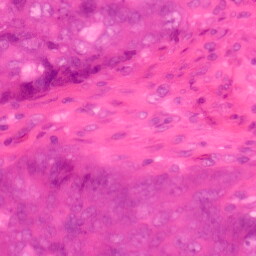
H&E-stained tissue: Colon